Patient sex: M
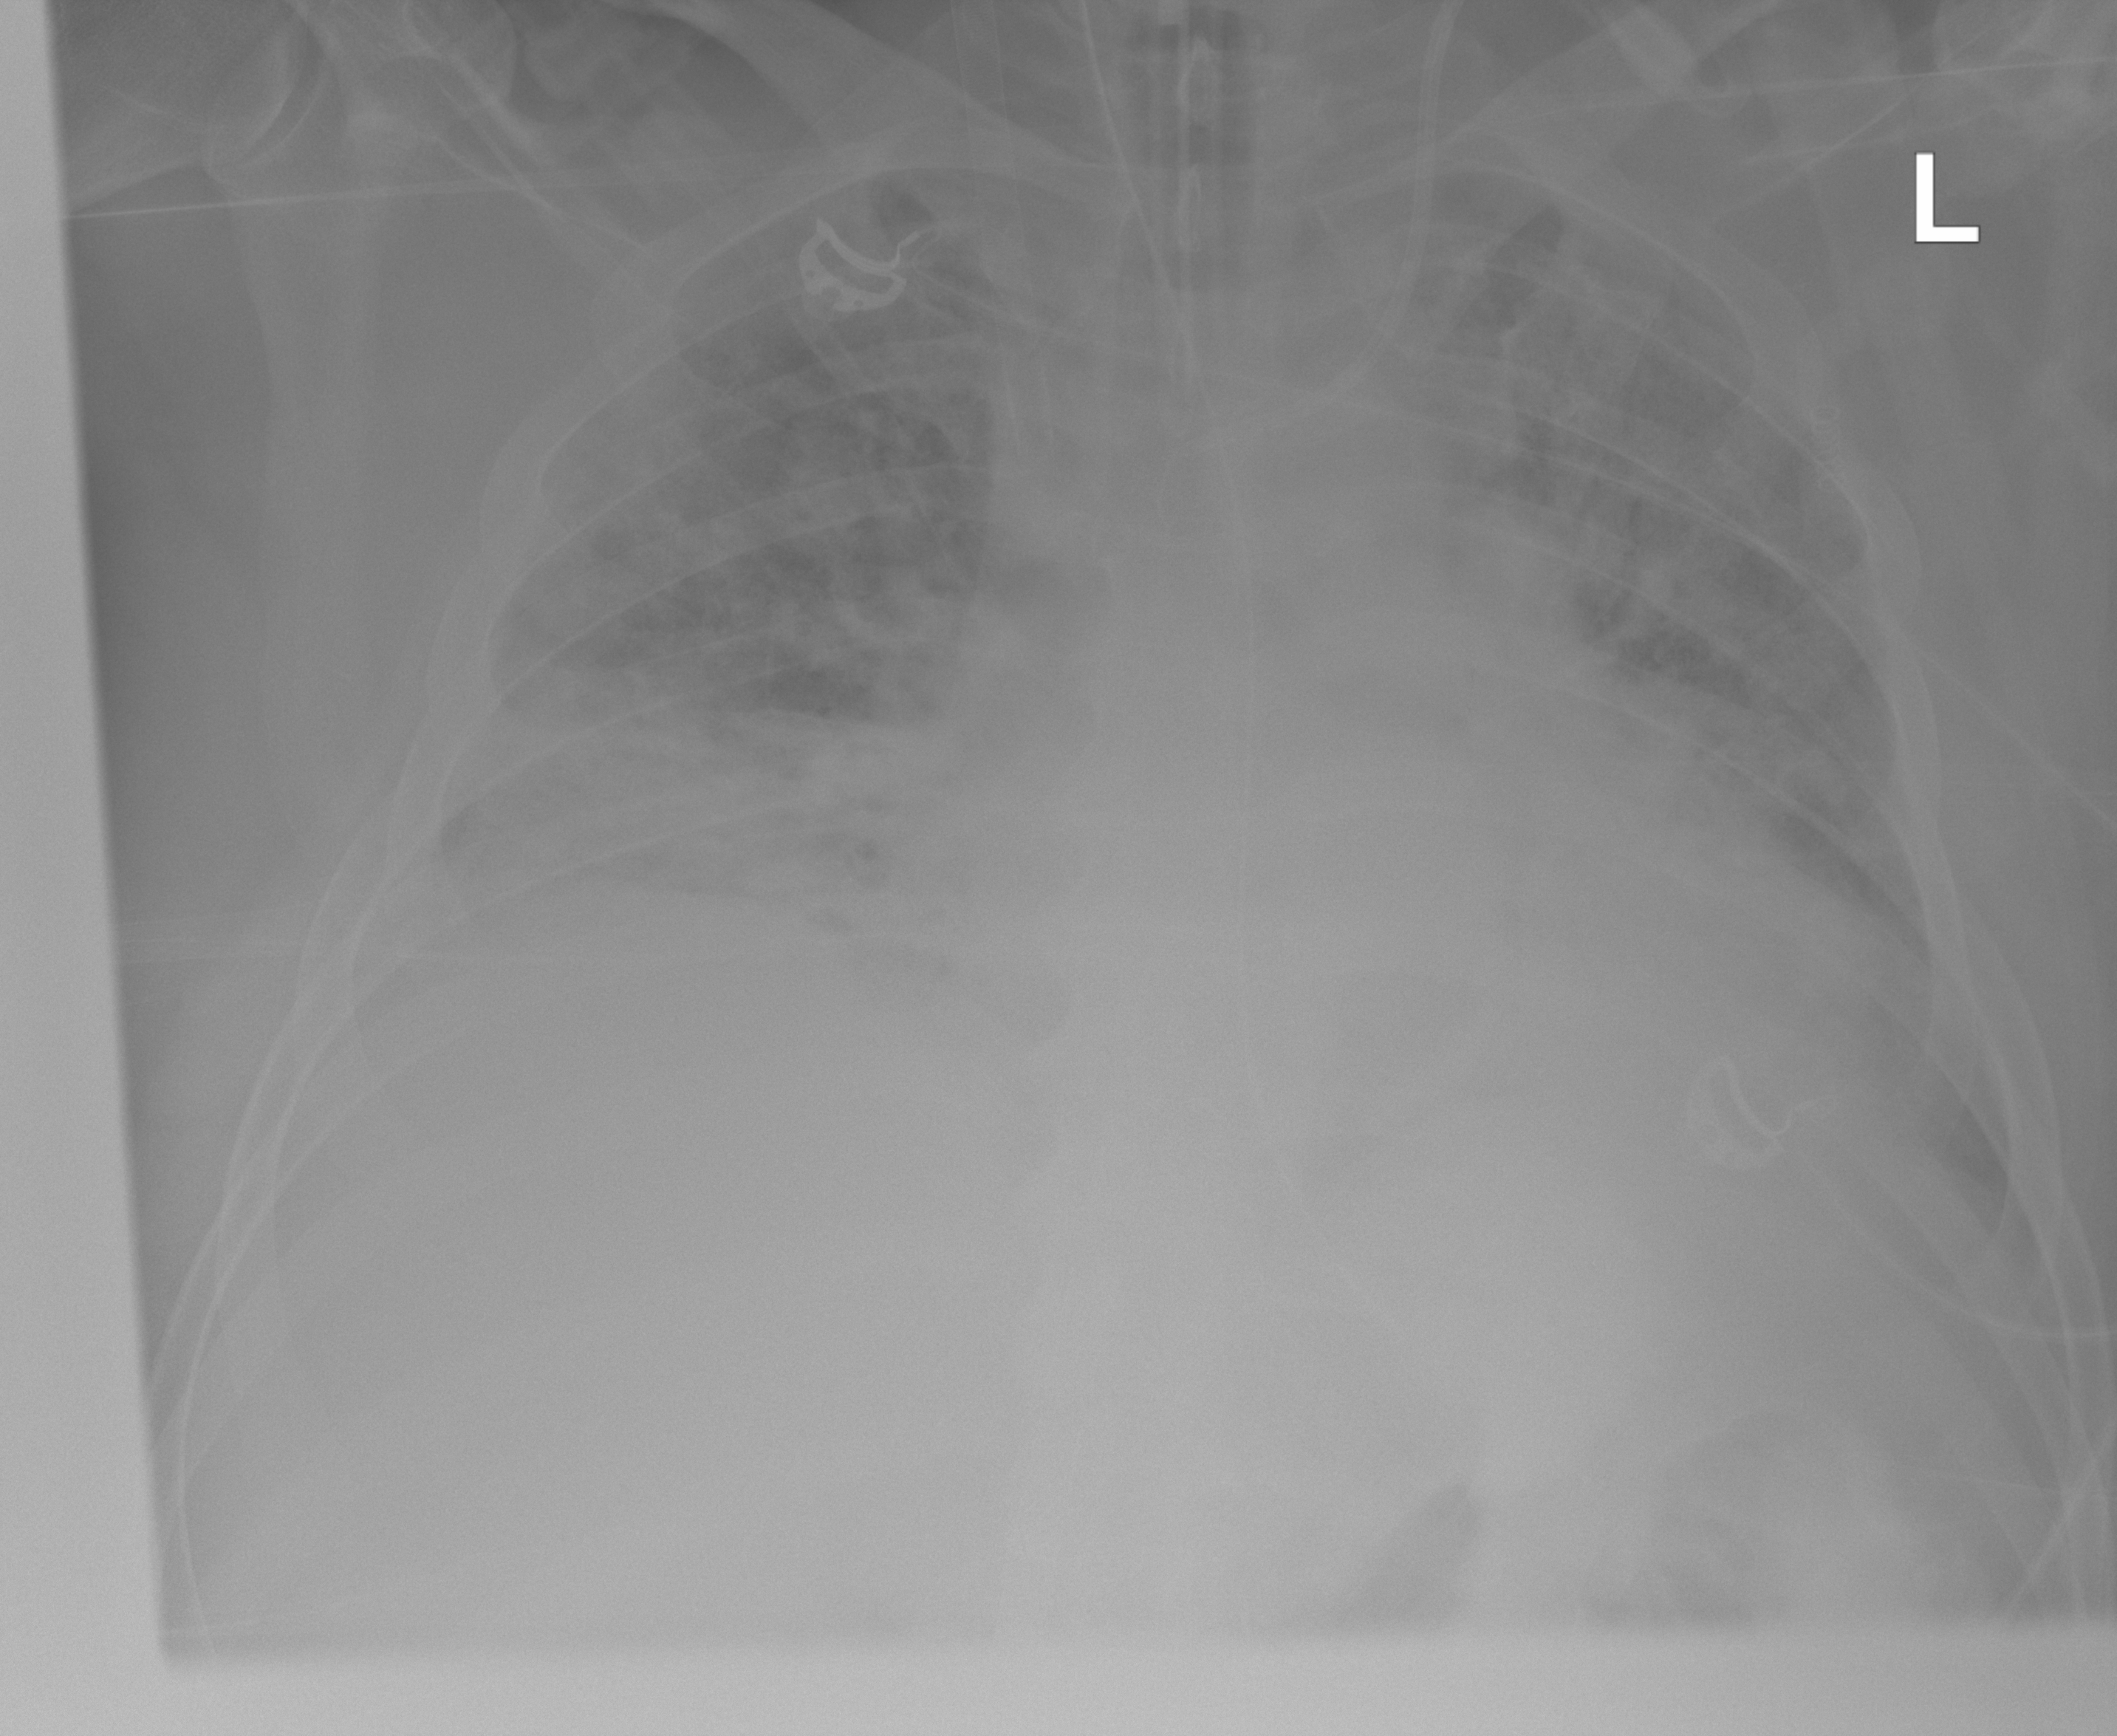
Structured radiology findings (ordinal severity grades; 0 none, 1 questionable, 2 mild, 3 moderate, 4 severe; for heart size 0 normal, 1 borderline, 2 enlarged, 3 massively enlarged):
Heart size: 1
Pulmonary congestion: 2
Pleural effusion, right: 0
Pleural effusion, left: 0
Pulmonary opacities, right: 3
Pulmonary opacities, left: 3
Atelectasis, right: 2
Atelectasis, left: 0